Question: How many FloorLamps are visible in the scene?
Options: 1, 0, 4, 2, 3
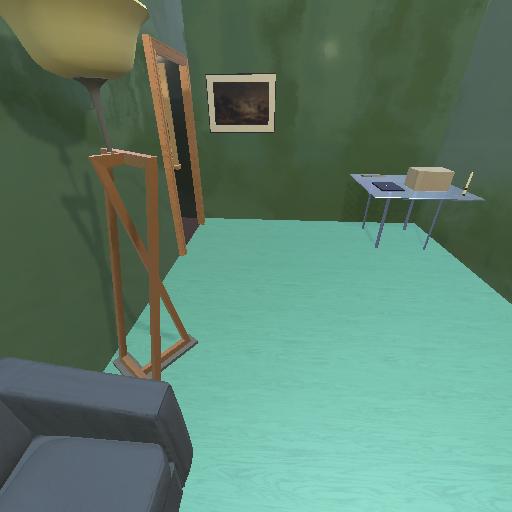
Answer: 1